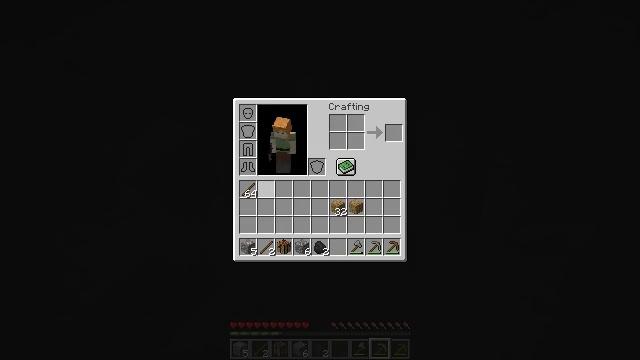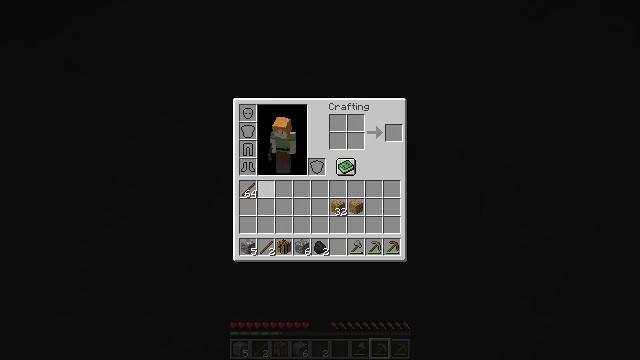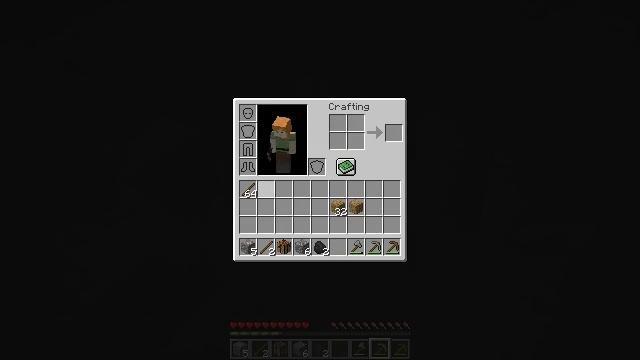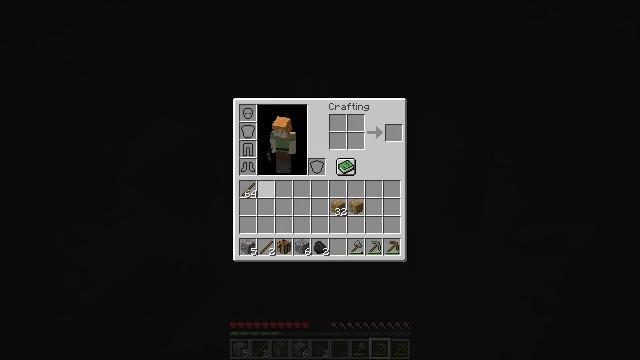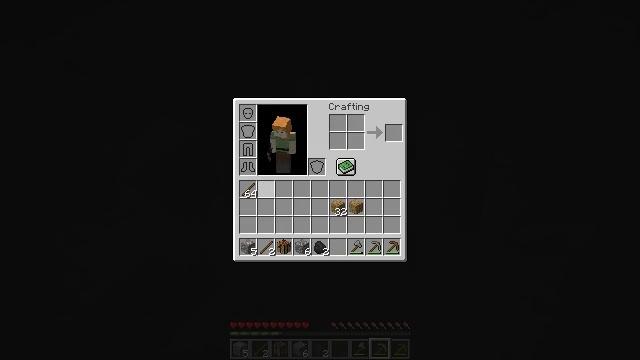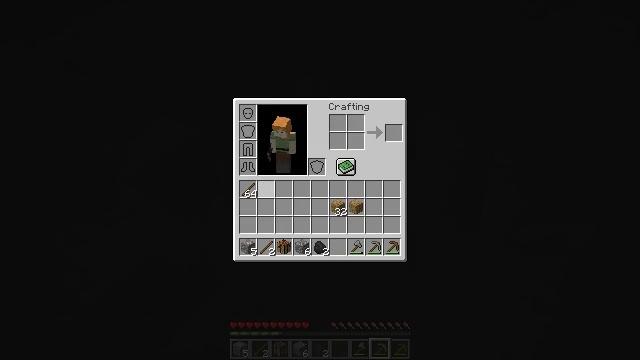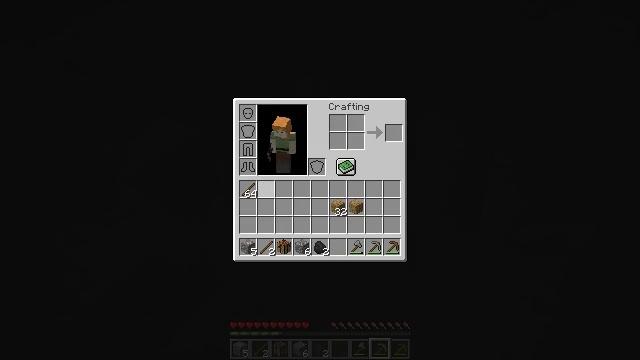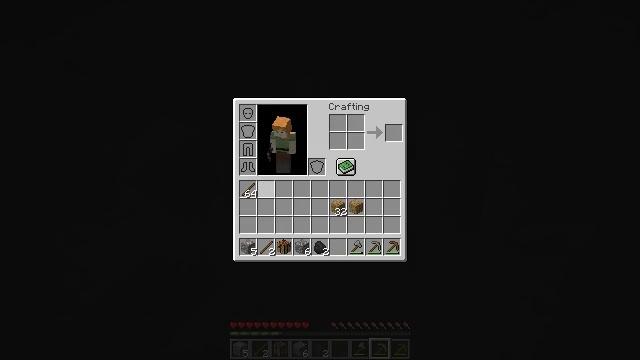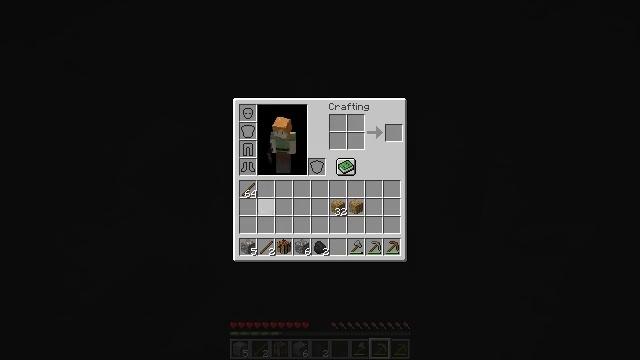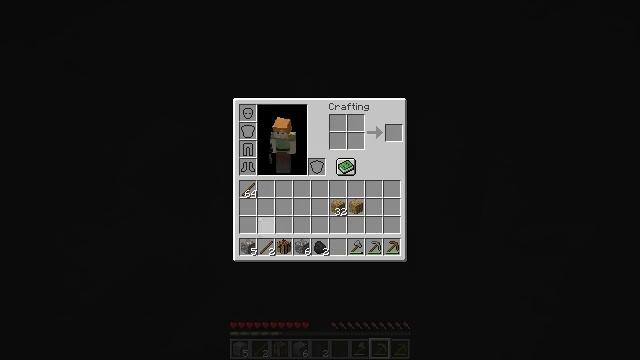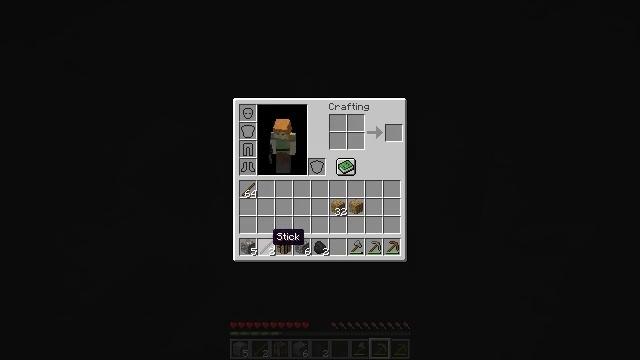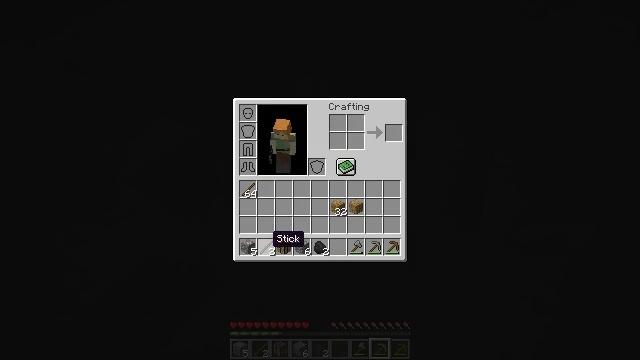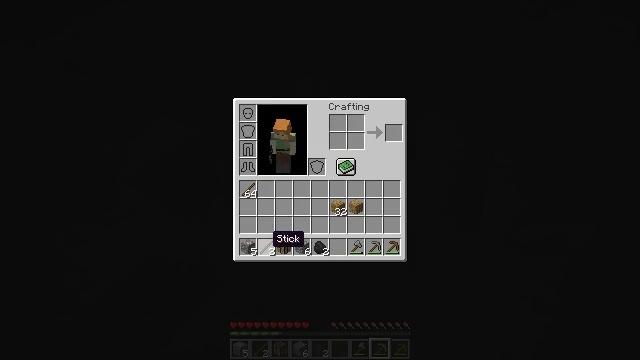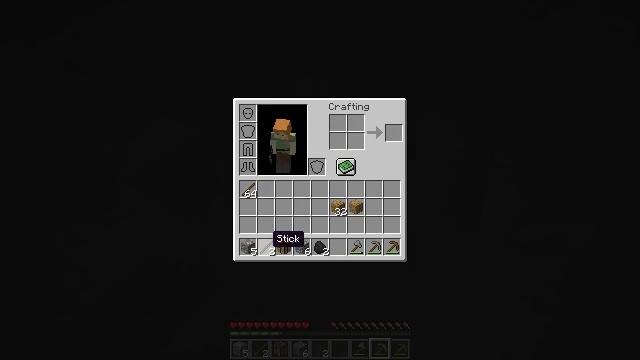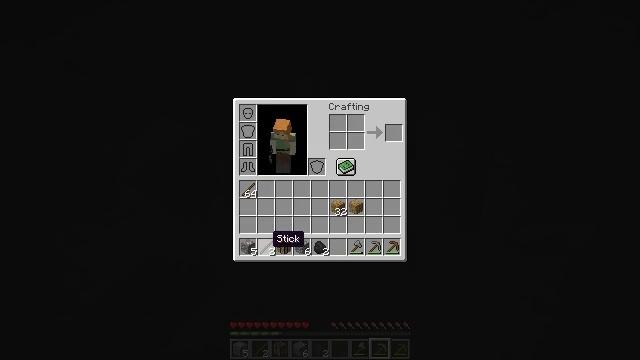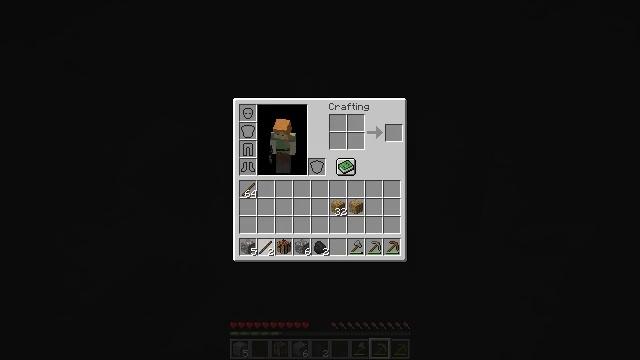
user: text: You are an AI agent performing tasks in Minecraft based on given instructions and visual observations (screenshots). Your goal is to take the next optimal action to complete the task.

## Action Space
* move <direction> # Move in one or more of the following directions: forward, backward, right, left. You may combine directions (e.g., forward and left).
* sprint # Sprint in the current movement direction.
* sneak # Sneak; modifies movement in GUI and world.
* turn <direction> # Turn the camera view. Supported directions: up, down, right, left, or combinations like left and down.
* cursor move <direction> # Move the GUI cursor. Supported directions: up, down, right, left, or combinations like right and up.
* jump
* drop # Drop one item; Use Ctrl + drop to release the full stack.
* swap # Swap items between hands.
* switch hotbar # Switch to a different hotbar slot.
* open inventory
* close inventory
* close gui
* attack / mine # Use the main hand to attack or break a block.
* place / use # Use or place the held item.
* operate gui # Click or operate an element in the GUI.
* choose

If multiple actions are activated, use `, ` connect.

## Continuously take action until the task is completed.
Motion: motion action
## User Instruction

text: Use sticks and coal to craft a torch.
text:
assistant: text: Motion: no_op
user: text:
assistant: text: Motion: no_op
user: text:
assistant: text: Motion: no_op
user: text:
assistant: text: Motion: no_op
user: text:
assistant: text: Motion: no_op
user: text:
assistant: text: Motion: no_op
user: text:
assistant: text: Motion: no_op
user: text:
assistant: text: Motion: cursor move down
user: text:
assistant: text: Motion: cursor move down
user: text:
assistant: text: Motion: cursor move down
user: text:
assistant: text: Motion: no_op
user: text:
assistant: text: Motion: no_op
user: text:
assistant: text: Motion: no_op
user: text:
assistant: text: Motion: no_op
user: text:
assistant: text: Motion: operate gui
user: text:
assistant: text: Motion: operate gui
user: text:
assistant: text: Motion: cursor move right and up
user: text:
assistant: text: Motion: cursor move right and up
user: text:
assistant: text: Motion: cursor move right and up
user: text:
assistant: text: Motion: no_op
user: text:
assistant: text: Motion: no_op
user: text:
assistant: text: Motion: no_op
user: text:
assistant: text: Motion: no_op
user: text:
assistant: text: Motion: no_op
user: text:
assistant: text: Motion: no_op
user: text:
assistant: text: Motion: operate gui
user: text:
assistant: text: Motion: operate gui
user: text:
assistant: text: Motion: operate gui
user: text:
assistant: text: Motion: no_op
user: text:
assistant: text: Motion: no_op